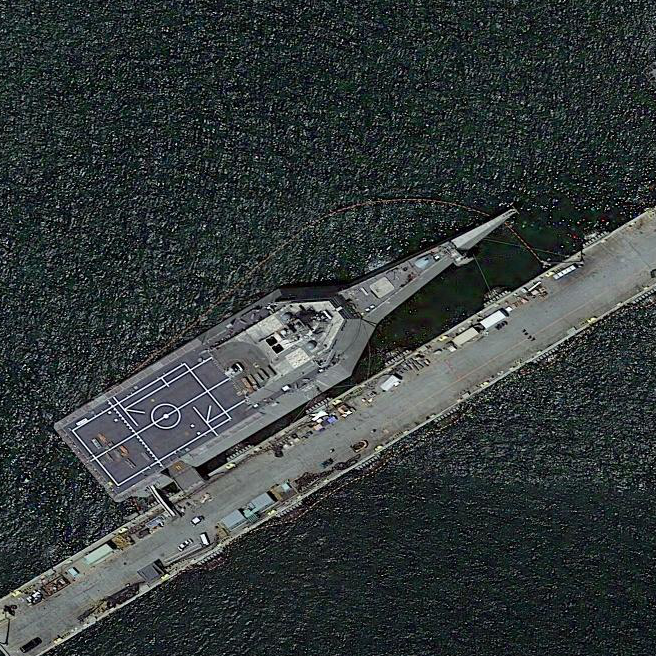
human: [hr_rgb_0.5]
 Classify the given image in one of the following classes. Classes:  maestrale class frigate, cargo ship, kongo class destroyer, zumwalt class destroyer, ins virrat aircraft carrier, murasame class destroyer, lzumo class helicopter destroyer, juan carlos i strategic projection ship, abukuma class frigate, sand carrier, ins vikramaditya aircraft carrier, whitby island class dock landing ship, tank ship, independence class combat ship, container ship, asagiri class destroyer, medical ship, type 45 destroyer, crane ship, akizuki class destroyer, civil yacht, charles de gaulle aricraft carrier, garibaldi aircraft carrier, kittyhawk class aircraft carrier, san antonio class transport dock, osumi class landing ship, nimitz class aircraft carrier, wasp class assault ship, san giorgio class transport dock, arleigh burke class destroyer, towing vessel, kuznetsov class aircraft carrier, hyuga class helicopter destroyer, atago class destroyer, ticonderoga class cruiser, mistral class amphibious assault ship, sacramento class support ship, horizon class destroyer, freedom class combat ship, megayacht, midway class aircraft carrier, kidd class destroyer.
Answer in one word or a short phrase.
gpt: Independence class combat ship